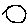
Label: circle